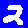
Digit: 2